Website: bh-photo
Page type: billing-address
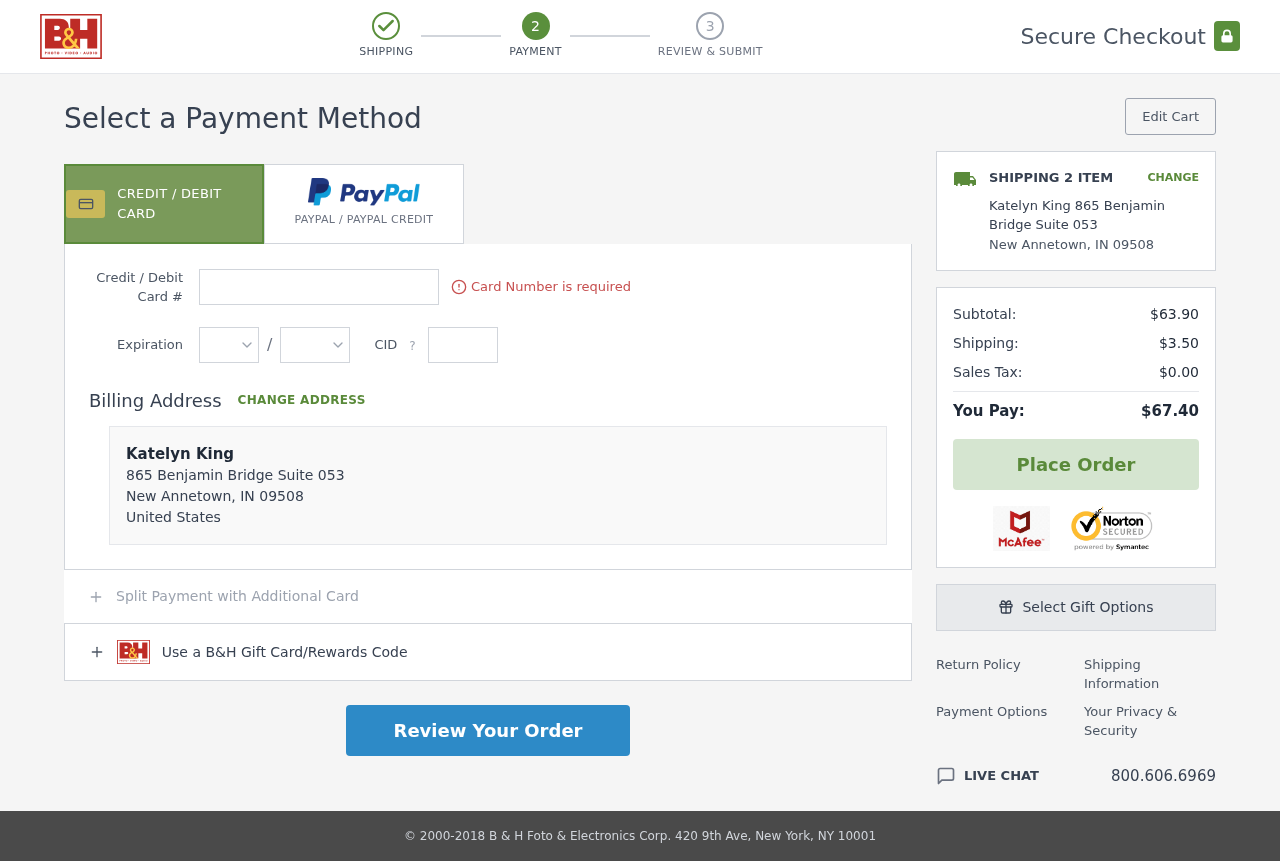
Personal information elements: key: PII_CARD_CVV
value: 410
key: PII_CARD_EXPIRY_MONTH
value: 10
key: PII_CARD_EXPIRY_YEAR
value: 29
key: PII_CARD_NUMBER
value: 4209 4078 4067 3337
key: PII_CITY
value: New Annetown
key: PII_COUNTRY
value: United States
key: PII_FULLNAME
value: Katelyn King
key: PII_FULLNAME2
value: Katelyn King
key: PII_POSTCODE
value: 09508
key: PII_STATE_ABBR
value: IN
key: PII_STREET
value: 865 Benjamin Bridge Suite 053
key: PII_POSTCODE_FULL
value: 09508
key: PII_POSTCODE_NUMERIC
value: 9508
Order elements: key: ORDER_NUM_ITEMS
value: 2
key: ORDER_SUBTOTAL
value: $63.90
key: ORDER_SHIPPING_COST
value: $3.50
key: ORDER_TAX
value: $0.00
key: ORDER_TOTAL
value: $67.40